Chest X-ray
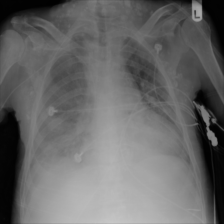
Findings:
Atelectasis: negative
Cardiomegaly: negative
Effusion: positive
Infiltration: positive
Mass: negative
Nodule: negative
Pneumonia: negative
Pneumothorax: negative
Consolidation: negative
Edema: negative
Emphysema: negative
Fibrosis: negative
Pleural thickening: negative
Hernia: negative